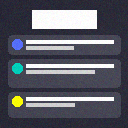
Screen state: on